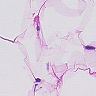
Metastatic tissue present: no